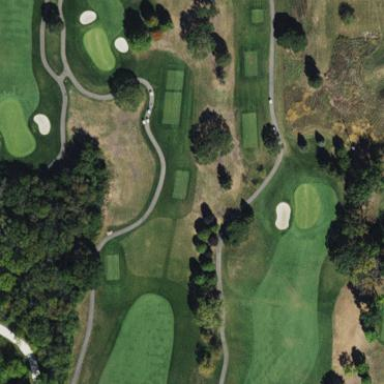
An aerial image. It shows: Area with grass used as rough in golf course.